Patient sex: M
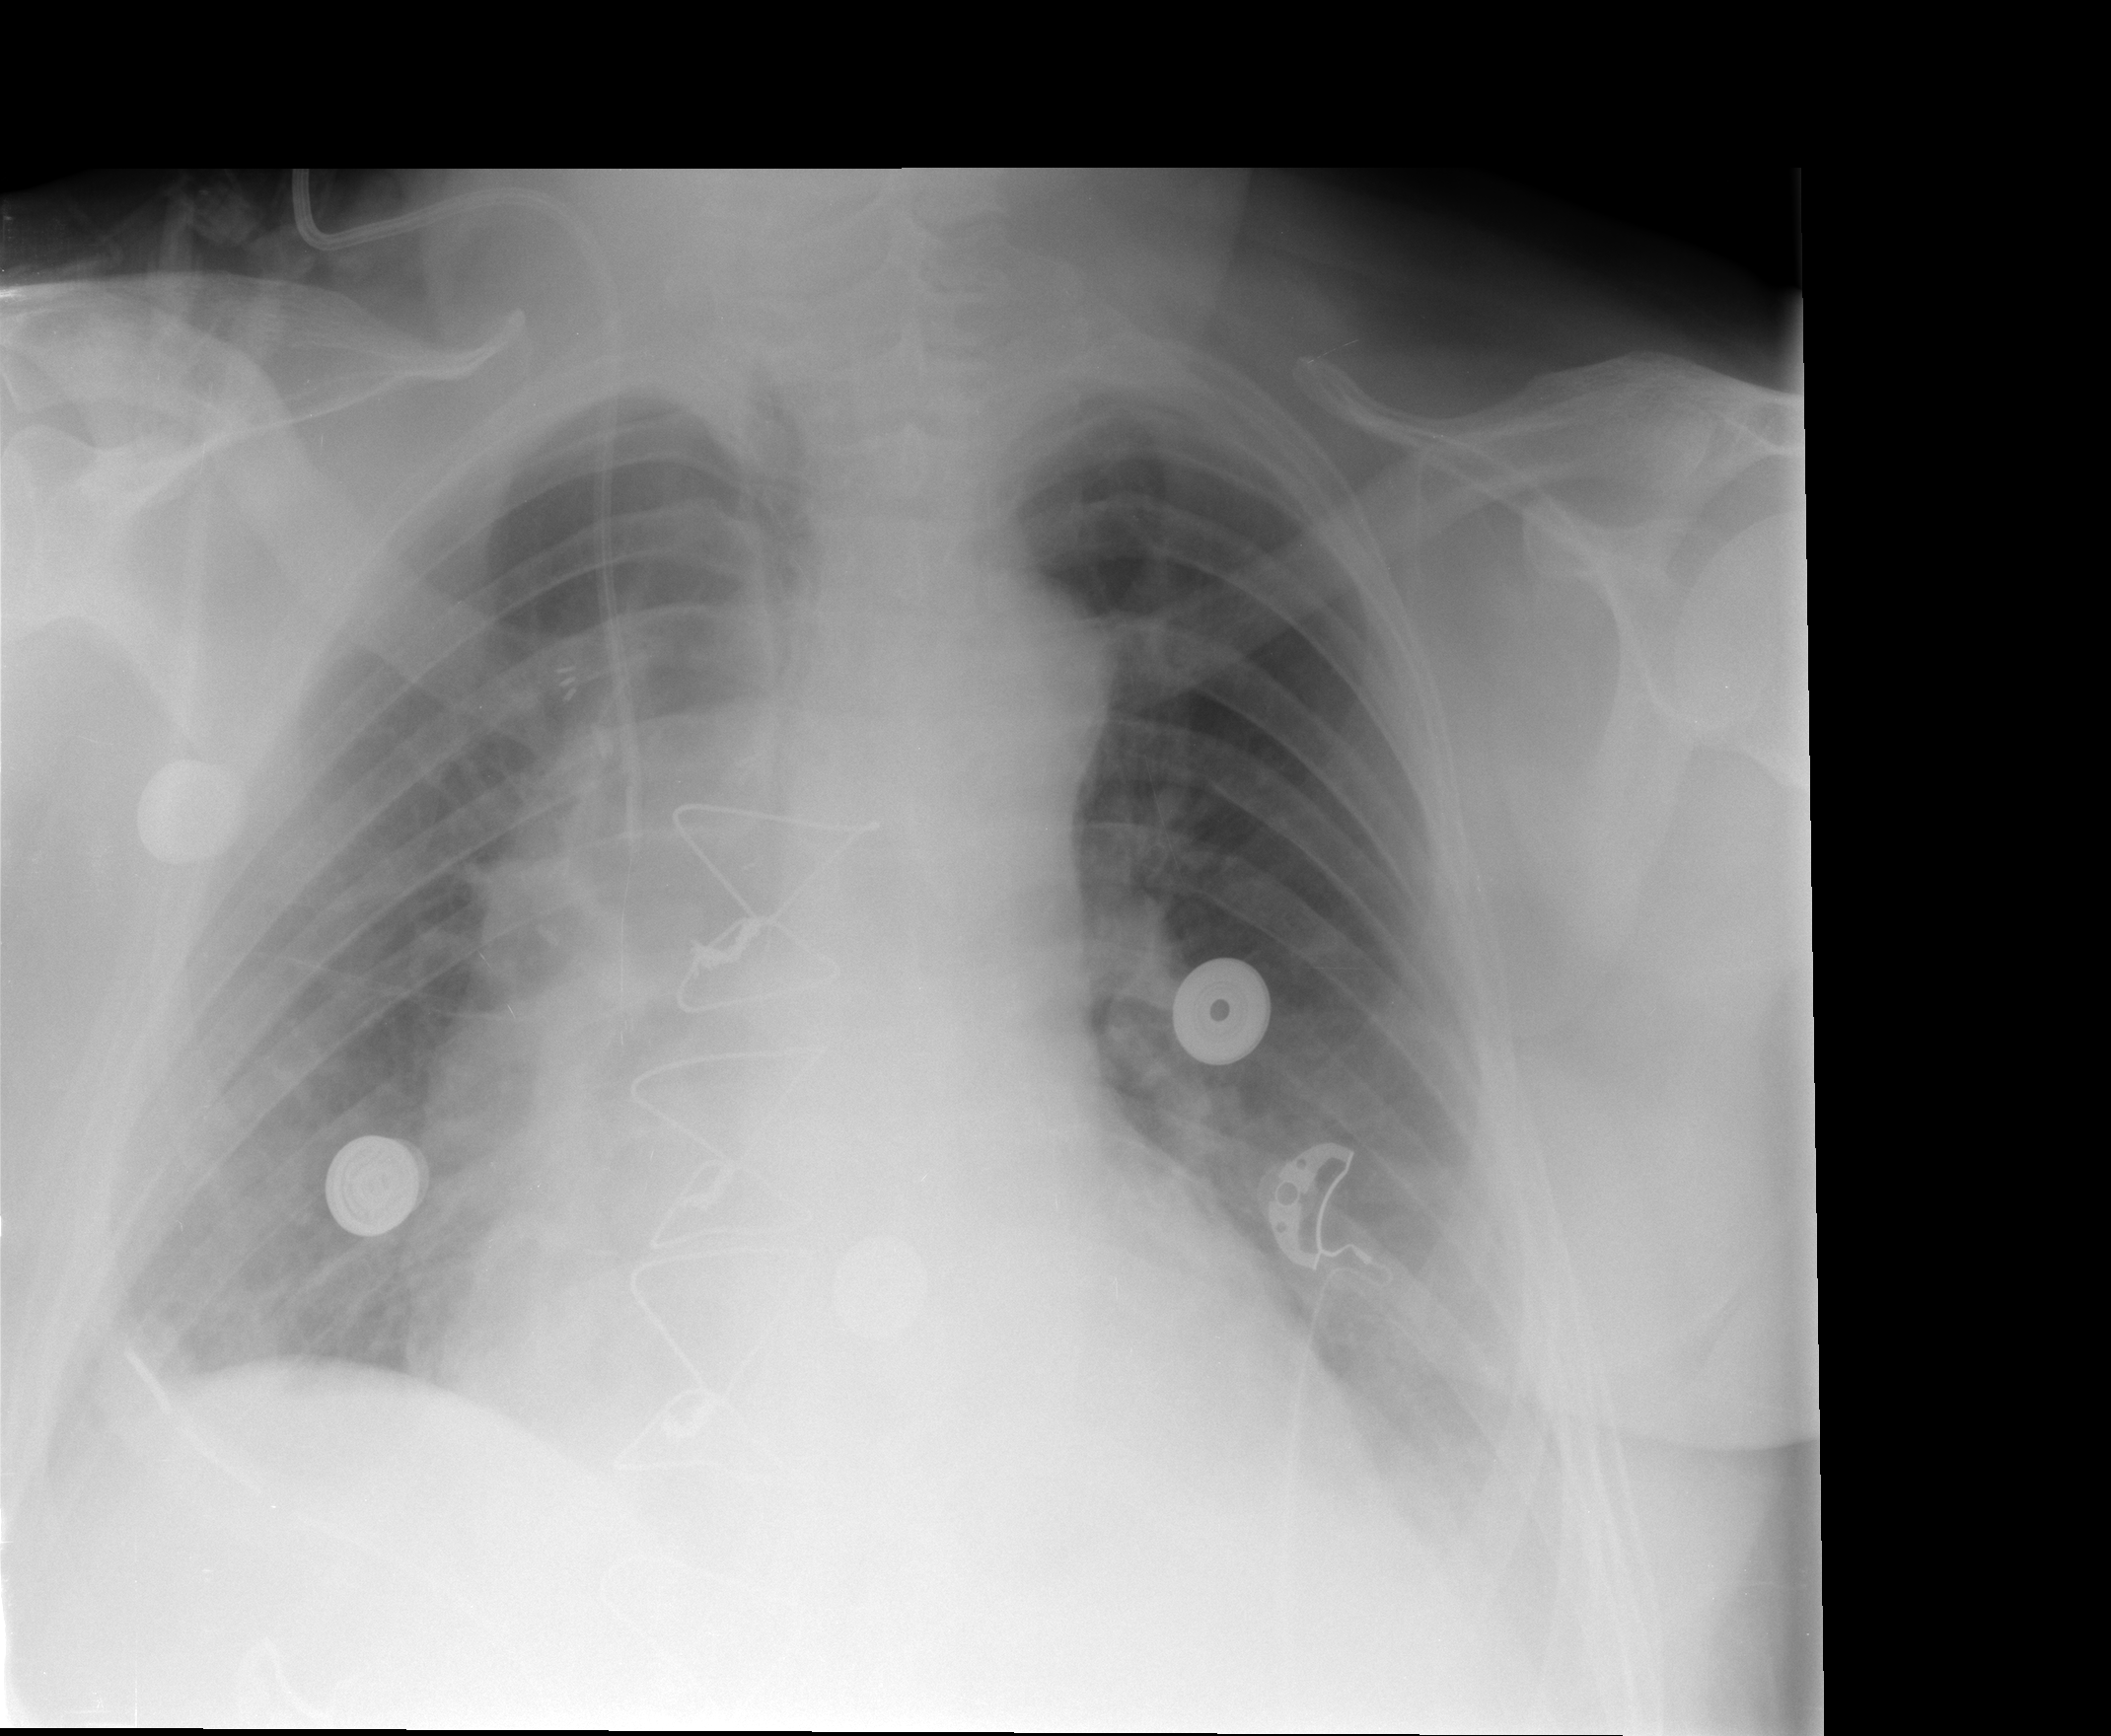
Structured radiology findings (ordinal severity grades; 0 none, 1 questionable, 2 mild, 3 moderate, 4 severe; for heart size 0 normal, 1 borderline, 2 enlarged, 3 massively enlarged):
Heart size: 2
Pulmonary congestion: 2
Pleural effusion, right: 2
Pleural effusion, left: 2
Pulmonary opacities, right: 1
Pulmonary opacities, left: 1
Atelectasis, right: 2
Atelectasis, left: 2